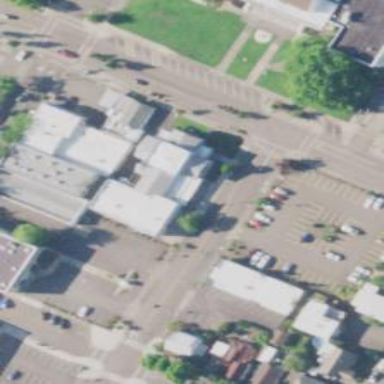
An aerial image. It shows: Historic building.